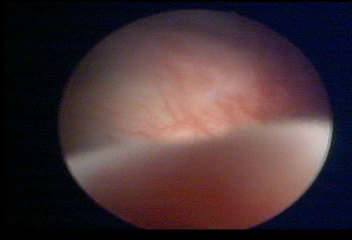
Modality: WLC
Class: Normal mucosa
Bladder cancer association: No